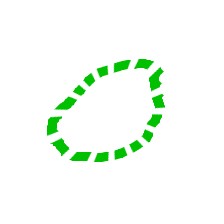
Shape: circle